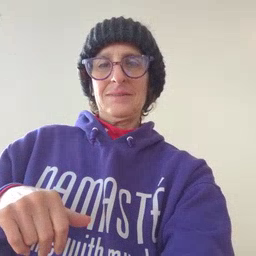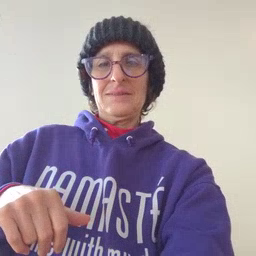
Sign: horse